Question: Currently I'm trying to build (maven) and run (tomcat 6.0.36) a GWT application. The application is working great in eclipse, the build was successful. There are no issues during the tomcat startup.
When I call the landing page, i get a http 404 error, because the nochache.js file isn't there. It is correct there is no nochache.js file in the exploded war directory. But why? Any idea?
Firebug:

Html file:
'''
<script type="text/javascript" language="javascript" src="dashboard/dashboard.nocache.js"></script>
'''
pom.xml
'''
<project xmlns="http://maven.apache.org/POM/4.0.0" xmlns:xsi="http://www.w3.org/2001/XMLSchema-instance"
xsi:schemaLocation="http://maven.apache.org/POM/4.0.0 http://maven.apache.org/xsd/maven-4.0.0.xsd">
<modelVersion>4.0.0</modelVersion>
<groupId>Dashboard</groupId>
<artifactId>Dashboard</artifactId>
<version>0.0.6-SNAPSHOT</version>
<packaging>war</packaging>
<properties>
<!-- Convenience property to set the GWT version -->
<gwtVersion>2.5.0</gwtVersion>
<gwtp.version>0.7</gwtp.version>
<agoVersion>2.7.4</agoVersion>
<oracleJdbcVersion>11</oracleJdbcVersion>
<!-- GWT needs at least java 1.5 -->
<webappDirectory>${project.build.directory}/${project.build.finalName}</webappDirectory>
<project.build.sourceEncoding>UTF-8</project.build.sourceEncoding>
</properties>
<dependencies>
<dependency>
<groupId>com.smartgwt</groupId>
<artifactId>smartgwt</artifactId>
<version>4.0</version>
</dependency>
<dependency>
...
</dependency>
<dependency>
<groupId>org.slf4j</groupId>
<artifactId>slf4j-log4j12</artifactId>
<version>1.6.4</version>
</dependency>
<!-- ========================================== -->
<!-- ================== Logger ================ -->
<!-- ========================================== -->
<dependency>
<groupId>com.allen-sauer.gwt.log</groupId>
<artifactId>gwt-log</artifactId>
<version>3.1.8</version>
</dependency>
<!-- ========================================== -->
<!-- ================== GWT ================ -->
<!-- ========================================== -->
<dependency>
<groupId>com.google.gwt</groupId>
<artifactId>gwt-servlet</artifactId>
<version>${gwtVersion}</version>
<scope>compile</scope>
</dependency>
<dependency>
<groupId>com.google.gwt</groupId>
<artifactId>gwt-user</artifactId>
<version>${gwtVersion}</version>
<scope>compile</scope>
</dependency>
<dependency>
<groupId>com.google.web.bindery</groupId>
<artifactId>requestfactory-server</artifactId>
<version>${gwtVersion}</version>
<scope>runtime</scope>
</dependency>
<dependency>
<groupId>com.google.web.bindery</groupId>
<artifactId>requestfactory-apt</artifactId>
<version>${gwtVersion}</version>
<scope>runtime</scope>
</dependency>
<!-- MVP component -->
<dependency>
<groupId>com.gwtplatform</groupId>
<artifactId>gwtp-mvp-client</artifactId>
<version>${gwtp.version}</version>
<scope>compile</scope>
</dependency>
<!-- Dispatch component -->
<dependency>
<groupId>com.gwtplatform</groupId>
<artifactId>gwtp-dispatch-client</artifactId>
<version>${gwtp.version}</version>
<scope>compile</scope>
</dependency>
<dependency>
<groupId>com.gwtplatform</groupId>
<artifactId>gwtp-dispatch-server-guice</artifactId>
<version>${gwtp.version}</version>
</dependency>
<!-- Crawler component -->
<dependency>
<groupId>com.gwtplatform</groupId>
<artifactId>gwtp-crawler</artifactId>
<version>${gwtp.version}</version>
</dependency>
<!-- Annotation component -->
<dependency>
<groupId>com.gwtplatform</groupId>
<artifactId>gwtp-processors</artifactId>
<version>${gwtp.version}</version>
</dependency>
<dependency>
<groupId>com.google.gwt.inject</groupId>
<artifactId>gin</artifactId>
<version>1.5.0</version>
</dependency>
<!-- Some more third-party dependencies -->
<dependency>
<groupId>com.google.inject.extensions</groupId>
<artifactId>guice-servlet</artifactId>
<version>3.0</version>
</dependency>
<dependency>
<groupId>com.google.inject.extensions</groupId>
<artifactId>guice-multibindings</artifactId>
<version>3.0</version>
</dependency>
<dependency>
<groupId>jfree</groupId>
<artifactId>jfreechart</artifactId>
<version>1.0.13</version>
</dependency>
<dependency>
<groupId>com.googlecode.gflot</groupId>
<artifactId>gflot</artifactId>
<version>3.1.1</version>
<scope>provided</scope>
</dependency>
<dependency>
<groupId>oracle</groupId>
<artifactId>oracle</artifactId>
<version>11</version>
<scope>provided</scope>
</dependency>
<dependency>
<groupId>com.gwtext</groupId>
<artifactId>gwtext</artifactId>
<version>2.0.5</version>
</dependency>
</dependencies>
<build>
<pluginManagement>
<plugins>
<plugin>
<groupId>org.apache.maven.plugins</groupId>
<artifactId>maven-compiler-plugin</artifactId>
<version>2.0.2</version>
<configuration>
<source>1.7</source>
<target>1.7</target>
<encoding>UTF-8</encoding>
</configuration>
</plugin>
<!-- GWT Maven Plugin -->
<plugin>
<groupId>org.codehaus.mojo</groupId>
<artifactId>gwt-maven-plugin</artifactId>
<version>${gwtVersion}</version>
<!-- Plugin configuration. There are many available options, see gwt-maven-plugin
documentation at codehaus.org -->
<configuration>
<runTarget>Dashboard.html</runTarget>
<module>com.xxx.dashboards.Dashboard</module>
<hostedWebapp>${webappDirectory}</hostedWebapp>
<pluginExecutions>
<pluginExecution>
<goals>
<goal>compile</goal>
<goal>test</goal>
<goal>generateAsync</goal>
</goals>
</pluginExecution>
</pluginExecutions>
</configuration>
</plugin>
<plugin>
<groupId>org.mortbay.jetty</groupId>
<artifactId>jetty-maven-plugin</artifactId>
<version>8.1.10.v20130312</version>
</plugin>
</plugins>
</pluginManagement>
</build>
<repositories>
...
</repositories>
</project>
'''
Do I need any adaptions in my pom.xml?
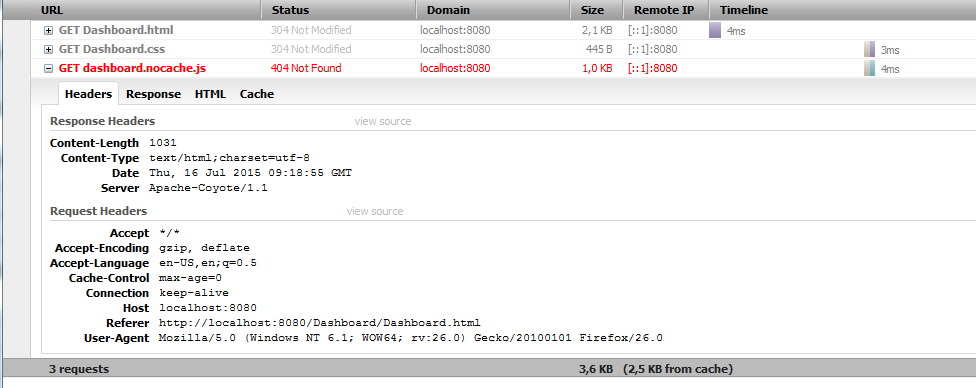
Answer: It works with following lifecycle-mapping.
'''
<pluginManagement>
<plugins>
<plugin>
<groupId>org.eclipse.m2e</groupId>
<artifactId>lifecycle-mapping</artifactId>
<version>1.0.0</version>
<configuration>
<lifecycleMappingMetadata>
<pluginExecutions>
<pluginExecution>
<pluginExecutionFilter>
<groupId> org.apache.maven.plugins </groupId>
<artifactId> maven-dependency-plugin
</artifactId>
<versionRange> [2.1,) </versionRange>
<goals>
<goal>unpack</goal>
<goal>build-classpath</goal>
</goals>
</pluginExecutionFilter>
<action>
<ignore></ignore>
</action>
</pluginExecution>
<pluginExecution>
<pluginExecutionFilter>
<groupId>
org.codehaus.mojo
</groupId>
<artifactId> gwt-maven-plugin </artifactId>
<versionRange> [2.5.0,) </versionRange>
<goals>
<goal>generateAsync</goal>
</goals>
</pluginExecutionFilter>
<action>
<ignore></ignore>
</action>
</pluginExecution>
<pluginExecution>
<pluginExecutionFilter>
<groupId>org.bsc.maven</groupId>
<artifactId> maven-processor-plugin </artifactId>
<versionRange> [2.0.5,)
</versionRange>
<goals>
<goal>process</goal>
</goals>
</pluginExecutionFilter>
<action>
<ignore></ignore>
</action>
</pluginExecution>
<pluginExecution>
<pluginExecutionFilter>
<groupId> org.codehaus.mojo </groupId>
<artifactId>
build-helper-maven-plugin
</artifactId>
<versionRange> [1.7,) </versionRange>
<goals>
<goal>add-source</goal>
</goals>
</pluginExecutionFilter>
<action>
<ignore></ignore>
</action>
</pluginExecution>
</pluginExecutions>
</lifecycleMappingMetadata>
</configuration>
</plugin>
<plugin>
<groupId>org.apache.maven.plugins</groupId>
<artifactId>maven-jar-plugin</artifactId>
<version>2.4</version>
</plugin>
<plugin>
<groupId>org.apache.maven.plugins</groupId>
<artifactId>maven-war-plugin</artifactId>
<version>2.4</version>
</plugin>
<plugin>
<groupId>org.apache.maven.plugins</groupId>
<artifactId>maven-archiver</artifactId>
<version>2.5</version>
</plugin>
</plugins>
</pluginManagement>
'''